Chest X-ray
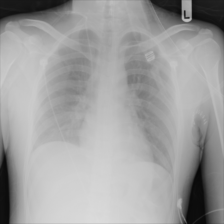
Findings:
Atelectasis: negative
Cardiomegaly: negative
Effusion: negative
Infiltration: negative
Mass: negative
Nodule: negative
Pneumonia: negative
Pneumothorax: negative
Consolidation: negative
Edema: negative
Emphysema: negative
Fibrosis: negative
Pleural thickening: negative
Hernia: negative